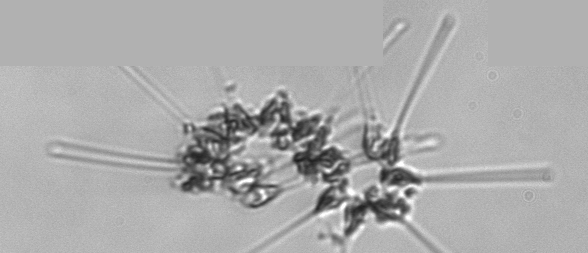
Label: Asterionellopsis_glacialis